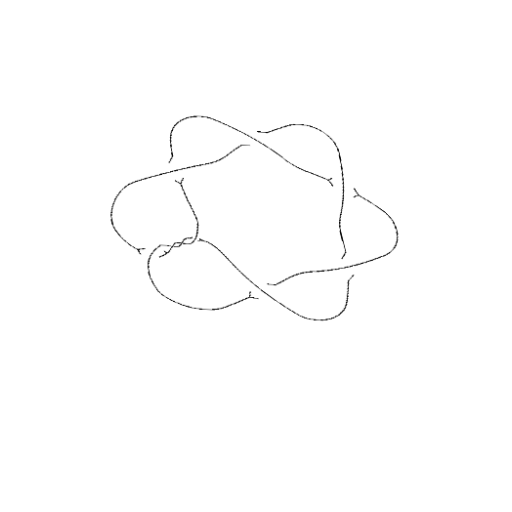
Crossing number: 9